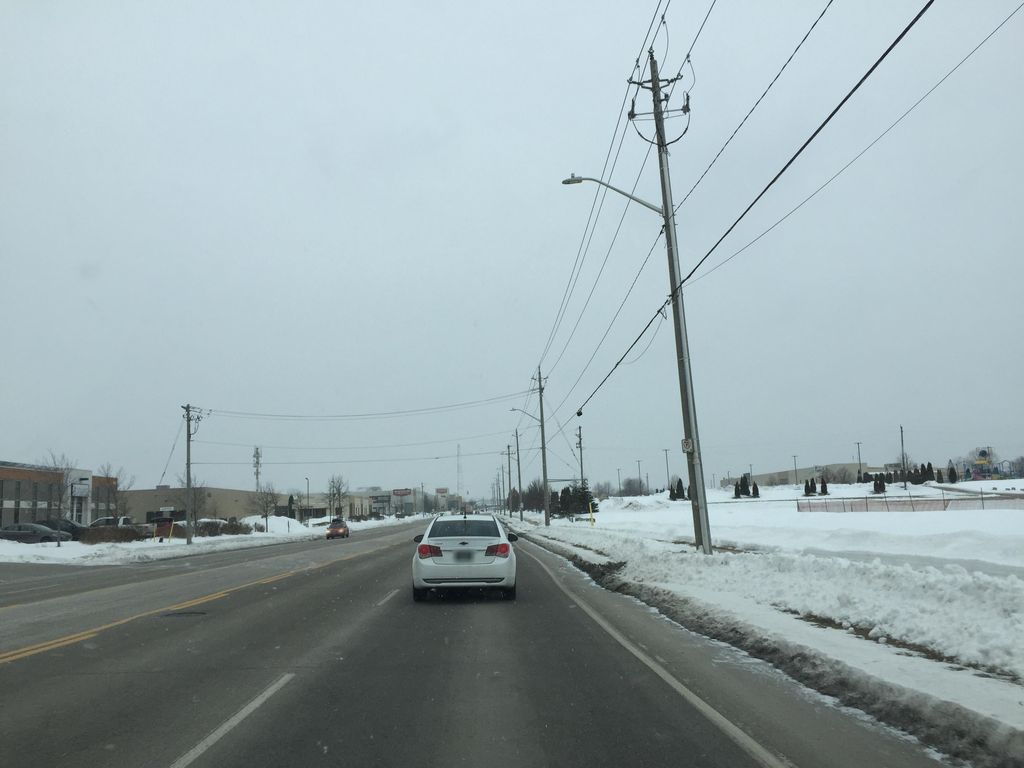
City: kitchener-waterloo